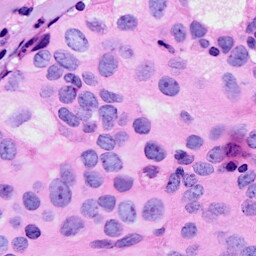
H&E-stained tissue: Breast